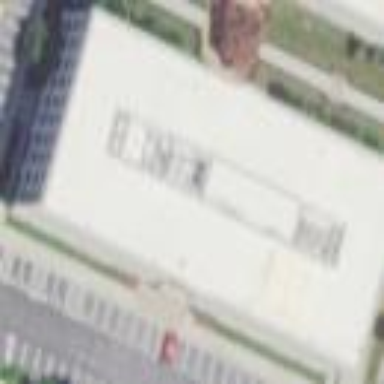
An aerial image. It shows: Commercial building.